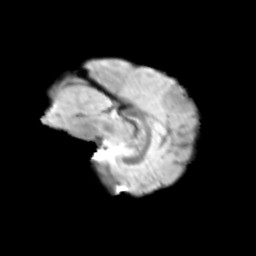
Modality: T2w
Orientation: sagittal
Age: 12
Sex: female
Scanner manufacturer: siemens
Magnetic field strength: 3 T
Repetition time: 3.8 s
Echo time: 0.07 s